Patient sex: M
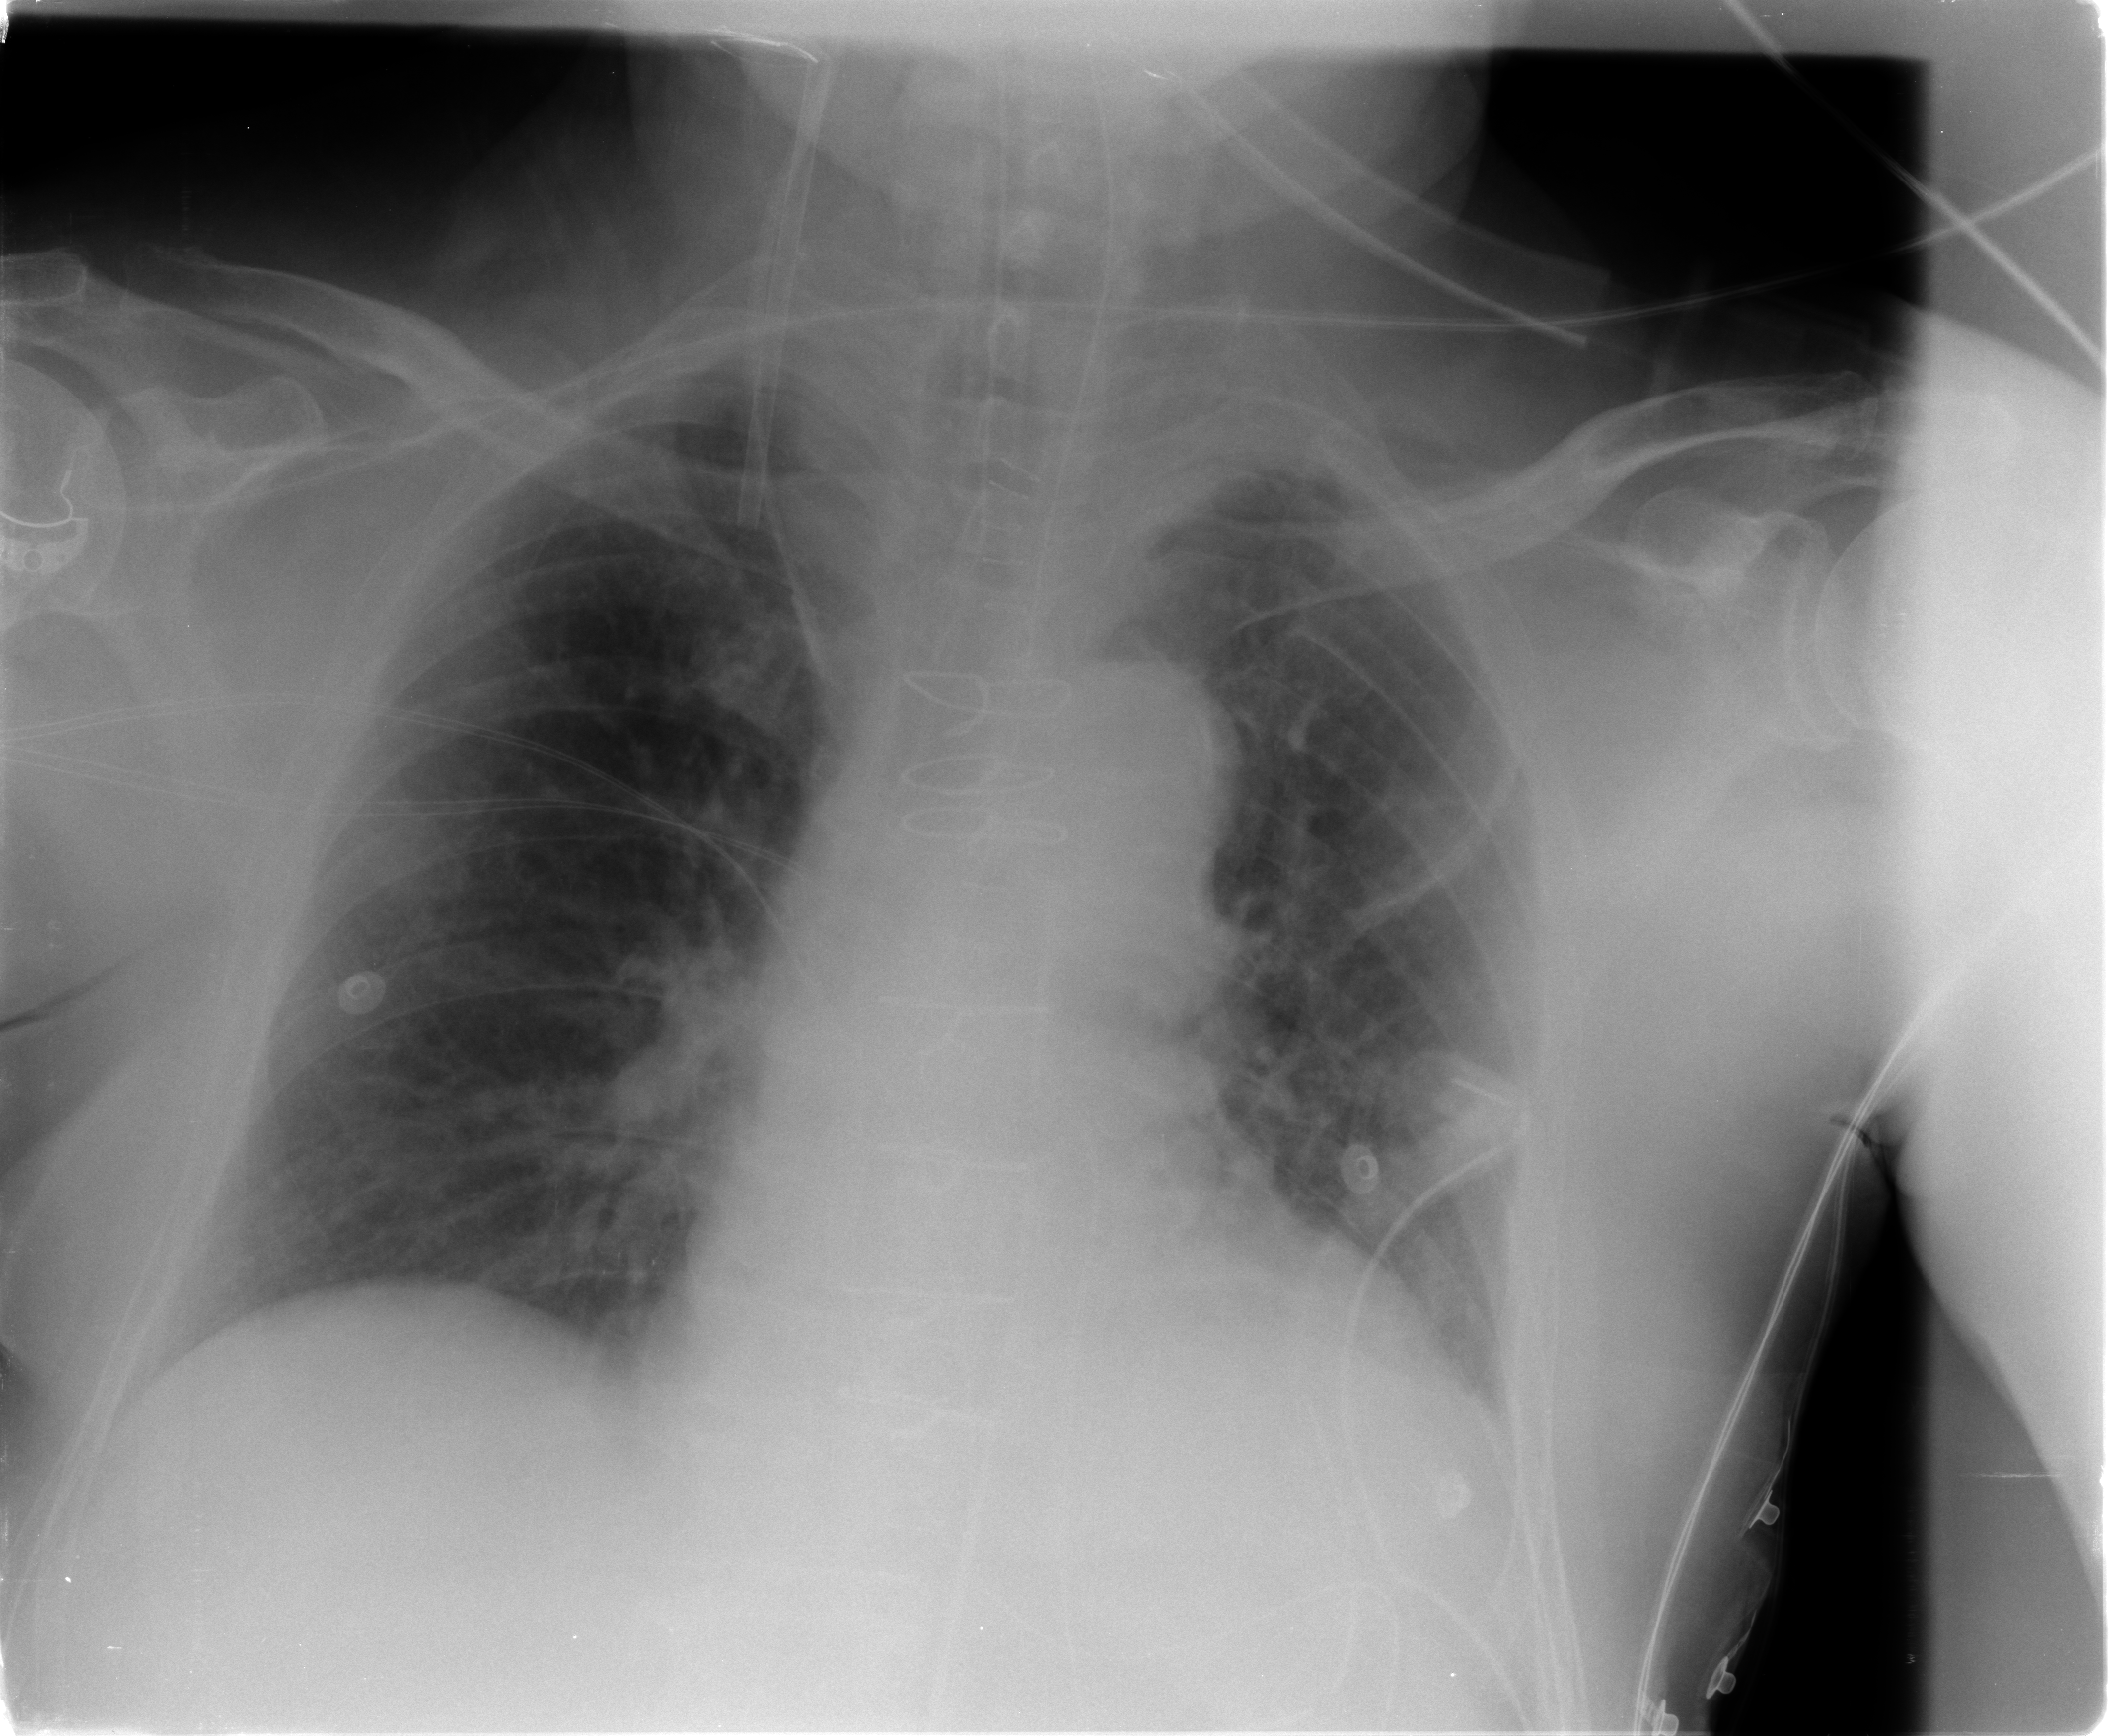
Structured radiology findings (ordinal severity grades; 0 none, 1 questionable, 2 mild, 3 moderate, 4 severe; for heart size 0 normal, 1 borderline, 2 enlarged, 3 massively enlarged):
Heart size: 0
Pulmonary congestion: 2
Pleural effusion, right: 0
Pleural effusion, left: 0
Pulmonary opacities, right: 0
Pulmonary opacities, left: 0
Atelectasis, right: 0
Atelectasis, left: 2